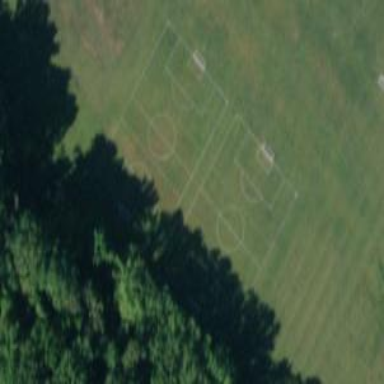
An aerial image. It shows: Grass pitch used for soccer.